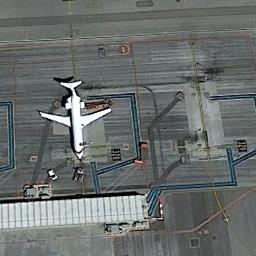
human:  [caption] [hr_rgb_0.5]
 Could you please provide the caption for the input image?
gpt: There is a white plane and several blue passages .

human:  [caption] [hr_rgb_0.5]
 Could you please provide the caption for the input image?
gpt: An airplane parked in an open area with many containers next to it .

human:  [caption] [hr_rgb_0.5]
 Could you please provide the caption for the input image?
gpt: A plane parked on the open area with some blue and yellow marks while a striped building in front of it .

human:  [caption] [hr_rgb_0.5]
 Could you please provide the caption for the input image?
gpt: A plane is parked on the runway next to the buildings .

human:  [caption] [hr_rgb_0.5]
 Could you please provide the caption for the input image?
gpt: One plane is on the ground next to the building .